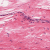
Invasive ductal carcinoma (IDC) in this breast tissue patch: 0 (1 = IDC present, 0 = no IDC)